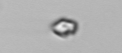
Label: Heterocapsa_rotundata